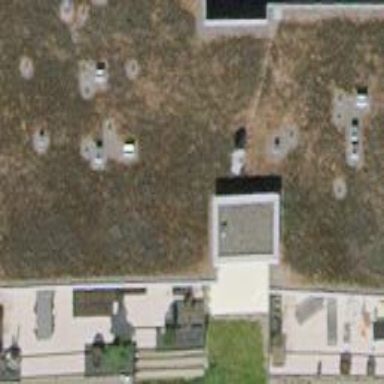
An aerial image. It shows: Yellow apartments building with roof covered in plants.